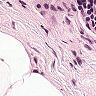
Metastatic tissue present: no